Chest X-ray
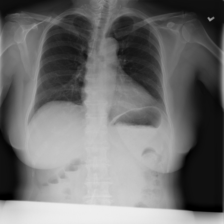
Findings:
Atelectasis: negative
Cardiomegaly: negative
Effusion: negative
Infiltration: negative
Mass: negative
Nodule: negative
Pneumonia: negative
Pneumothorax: negative
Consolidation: negative
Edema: negative
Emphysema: negative
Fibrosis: negative
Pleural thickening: negative
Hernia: negative